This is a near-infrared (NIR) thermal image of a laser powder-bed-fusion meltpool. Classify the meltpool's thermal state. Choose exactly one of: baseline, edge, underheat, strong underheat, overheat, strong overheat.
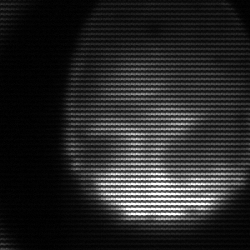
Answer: edge